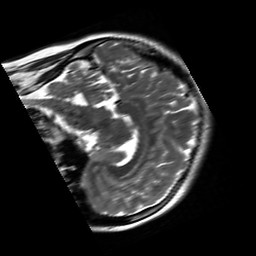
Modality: T2w
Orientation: sagittal
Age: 28
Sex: female
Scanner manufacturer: siemens
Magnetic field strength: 3 T
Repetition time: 8.53 s
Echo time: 0.091 s